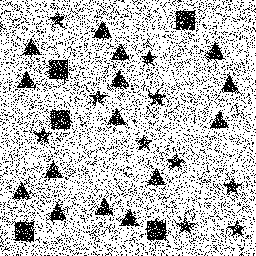
Squares: 5
Triangles: 15
Stars: 10
Total shapes: 30